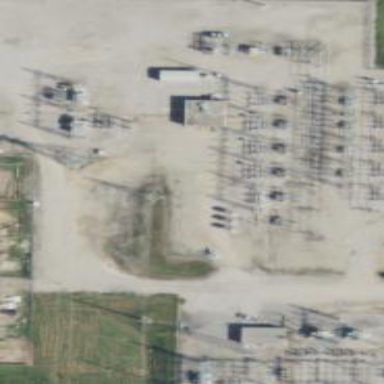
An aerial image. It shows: Power substation.